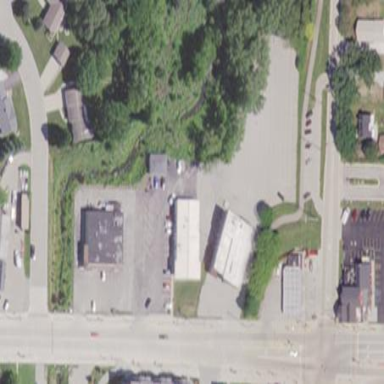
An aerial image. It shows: Retail area.